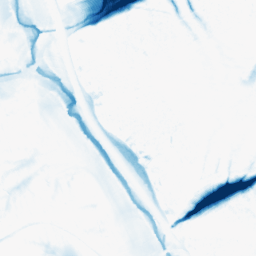
Category: morphological
Decomposition family: morphological
Decomposition parameters: operation: closing
size: 20
Upsampling method: sinc_hamming
Upsampling parameters: scale: 2
kernel_size: 4
Upsampling scale: 2